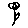
Label: flower